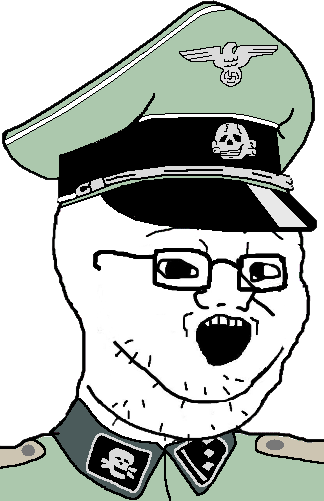
Label: 5_Soyjak